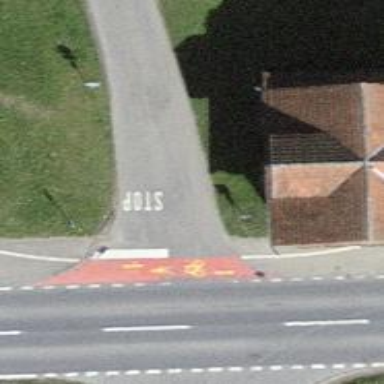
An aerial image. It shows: Stop road.